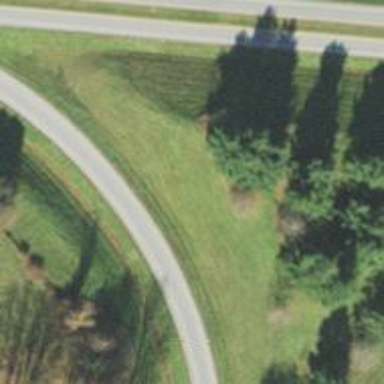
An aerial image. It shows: Trunk link highway with asphalt surface.